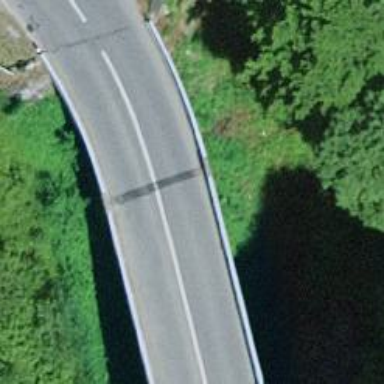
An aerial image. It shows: Tertiary road passing over bridge.